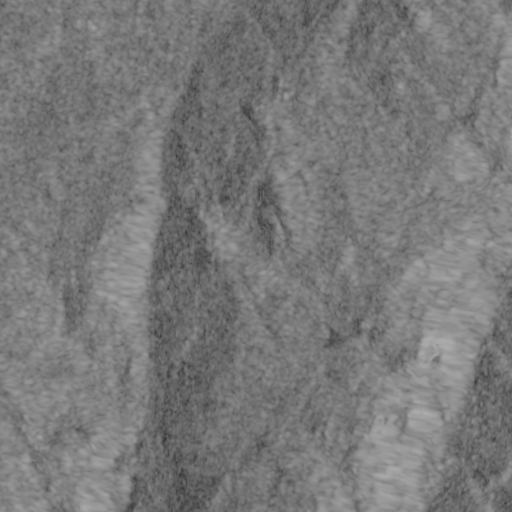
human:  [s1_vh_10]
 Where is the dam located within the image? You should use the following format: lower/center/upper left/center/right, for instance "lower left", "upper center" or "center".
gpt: The dam is located in the lower right of the image.
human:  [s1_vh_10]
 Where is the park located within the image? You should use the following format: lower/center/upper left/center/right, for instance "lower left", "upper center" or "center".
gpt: The park is located in the lower right of the image.
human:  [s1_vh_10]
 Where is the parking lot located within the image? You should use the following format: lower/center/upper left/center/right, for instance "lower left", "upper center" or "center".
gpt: The parking lot is located in the lower right of the image.
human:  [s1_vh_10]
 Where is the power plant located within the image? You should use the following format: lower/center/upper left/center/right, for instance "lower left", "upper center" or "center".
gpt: There is no power plant in the image.

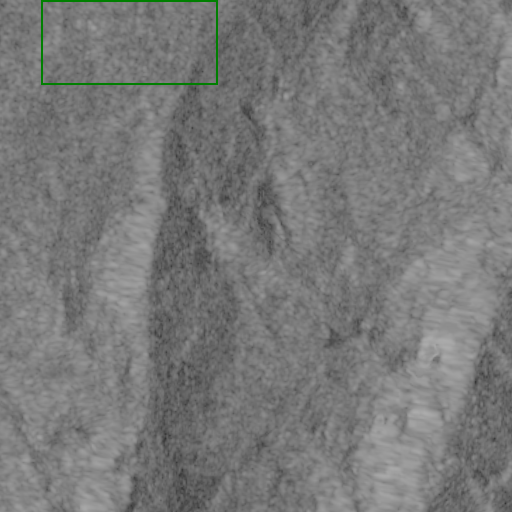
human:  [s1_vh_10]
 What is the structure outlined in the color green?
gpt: The structure outlined in green is a crop field.
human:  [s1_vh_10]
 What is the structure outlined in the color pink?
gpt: There is no pink outline.